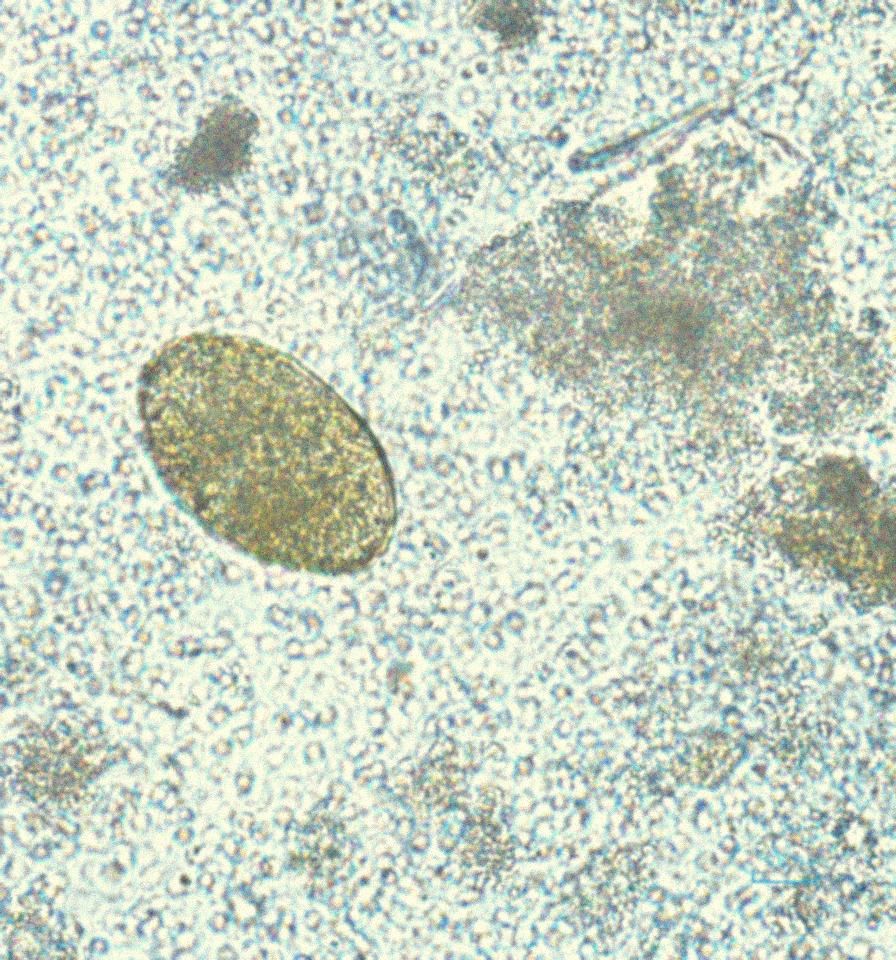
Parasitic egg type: Paragonimus spp